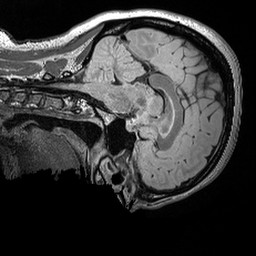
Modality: FLAIR
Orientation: sagittal
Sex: female